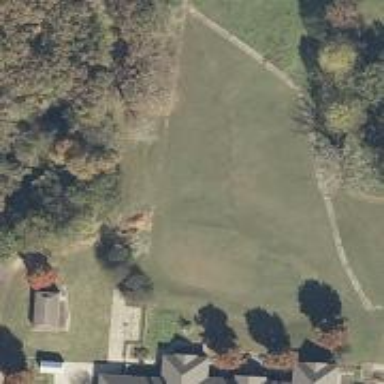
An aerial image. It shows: Service road used as golf cart path.